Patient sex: F
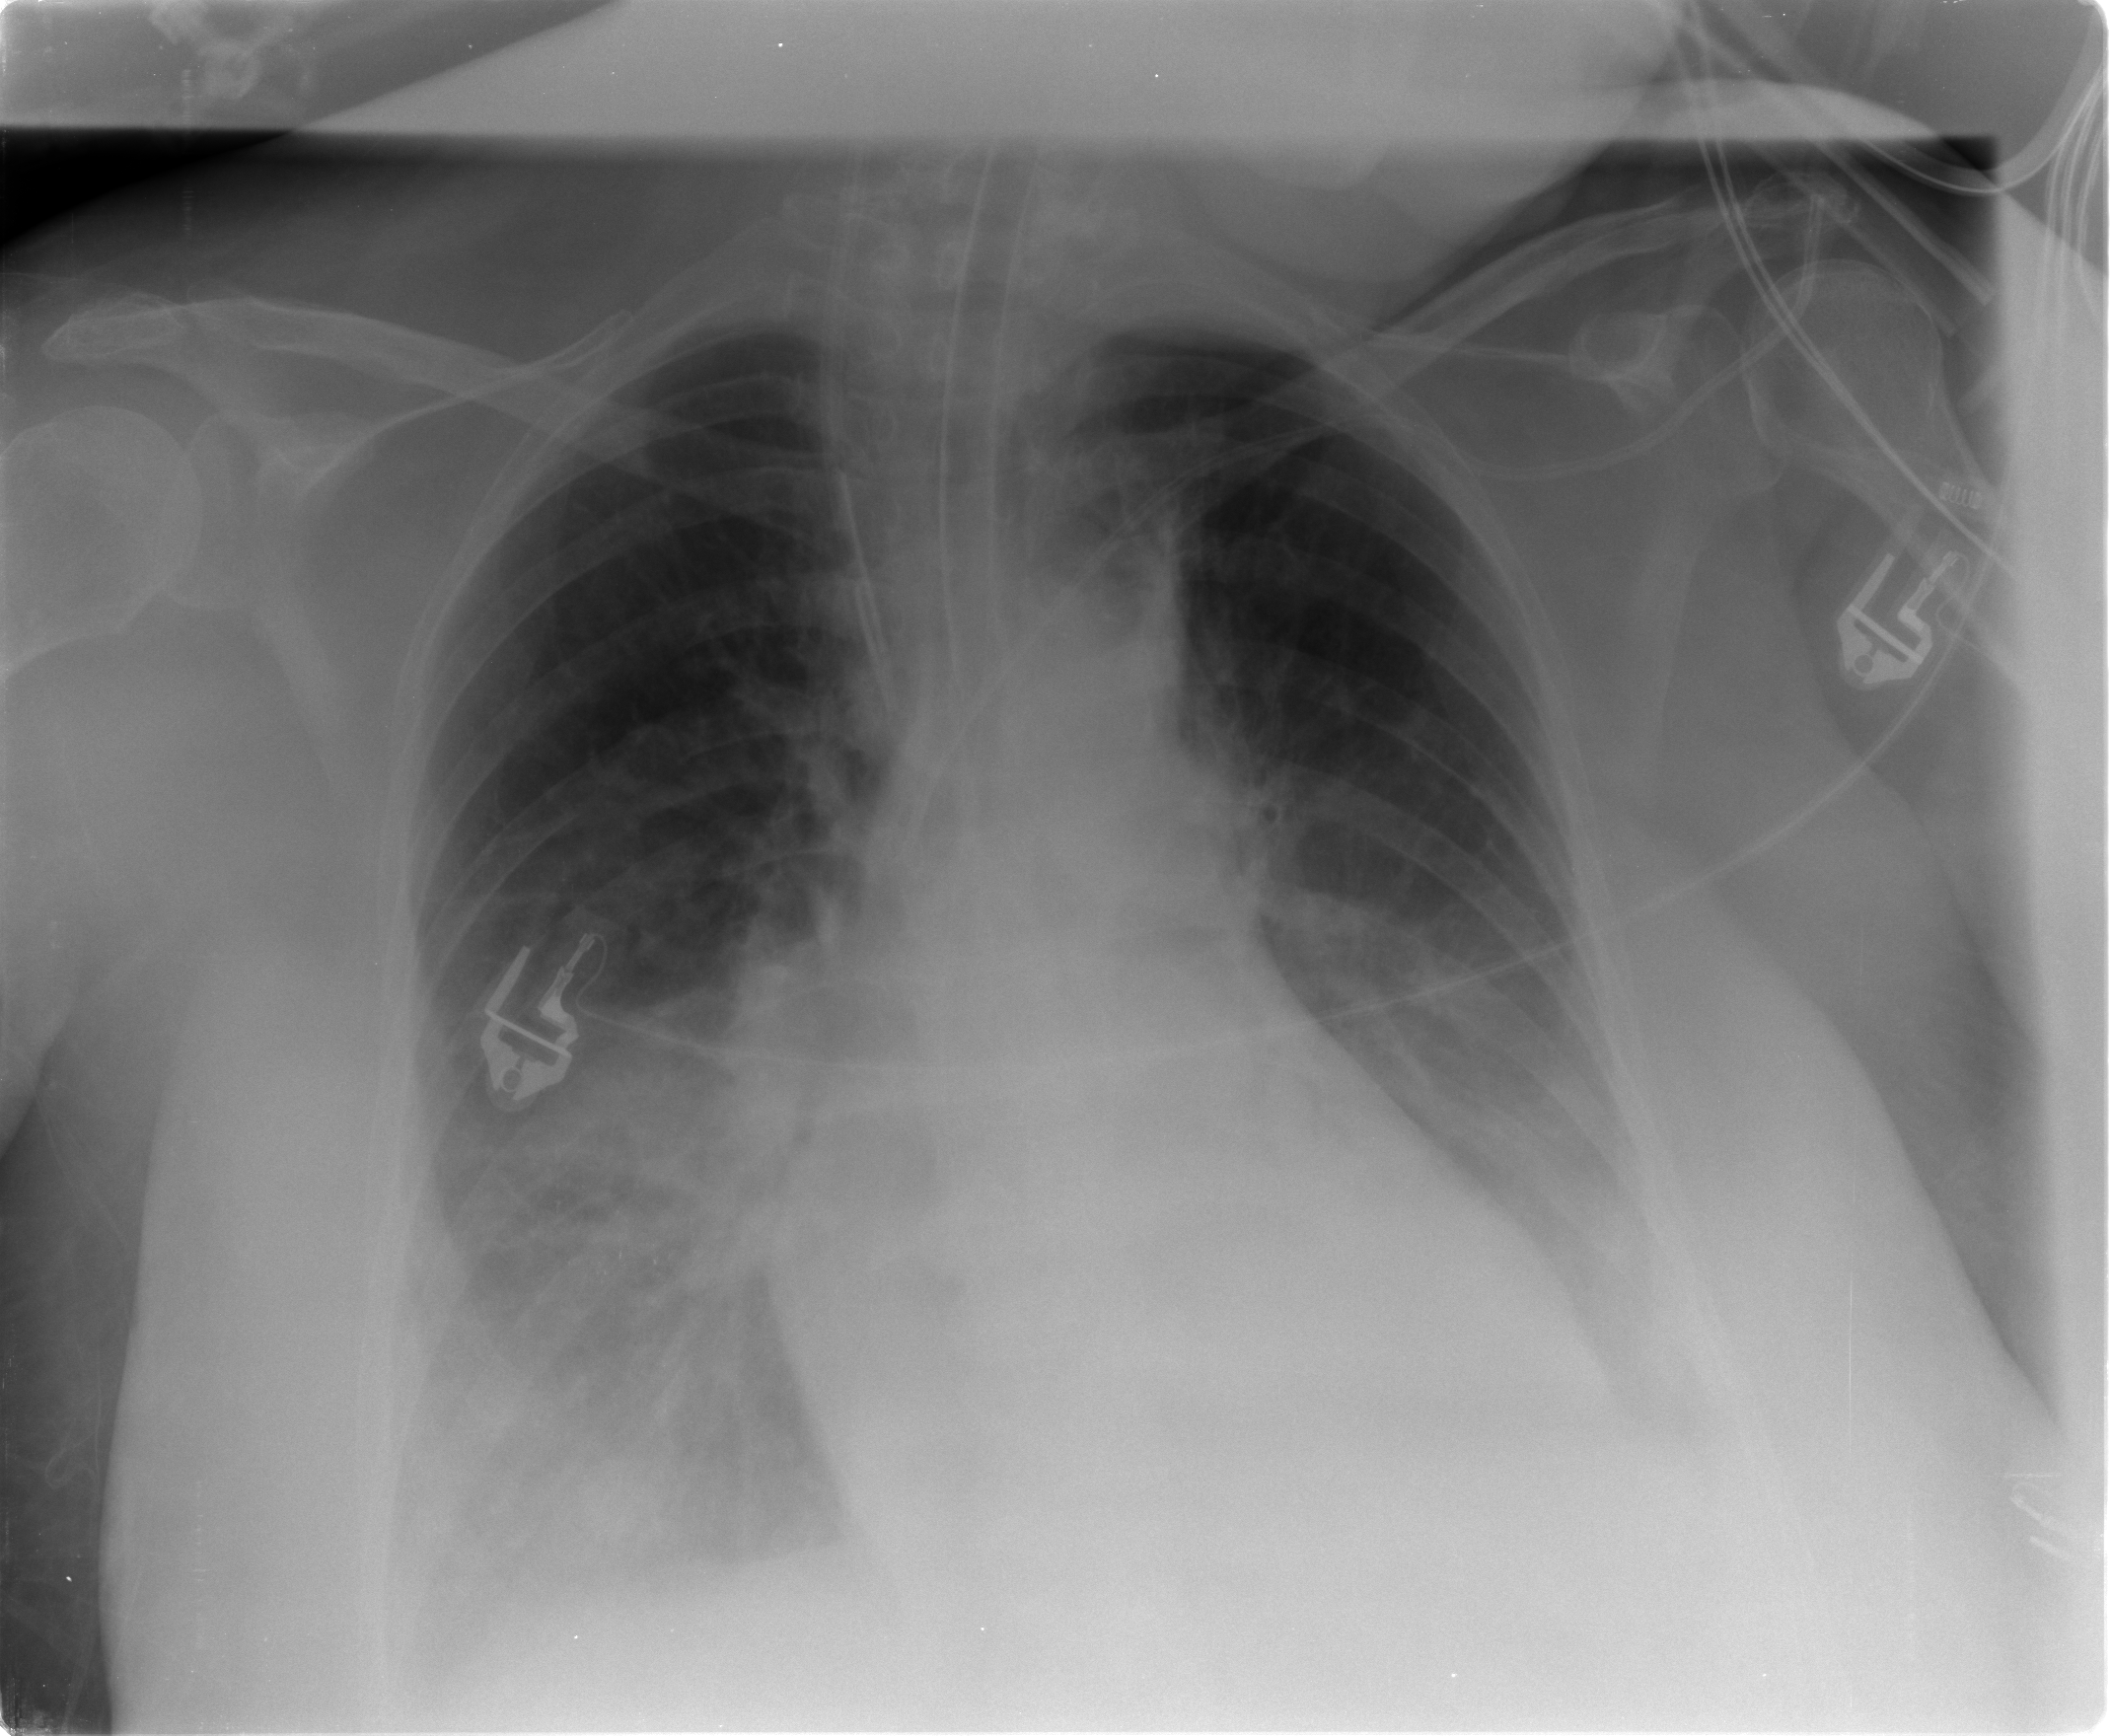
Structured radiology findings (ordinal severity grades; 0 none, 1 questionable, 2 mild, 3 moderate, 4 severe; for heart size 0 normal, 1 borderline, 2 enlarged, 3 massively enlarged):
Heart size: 2
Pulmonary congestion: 2
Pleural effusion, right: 2
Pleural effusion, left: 1
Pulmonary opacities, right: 0
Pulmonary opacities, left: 0
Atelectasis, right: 2
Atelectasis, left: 2